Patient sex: M
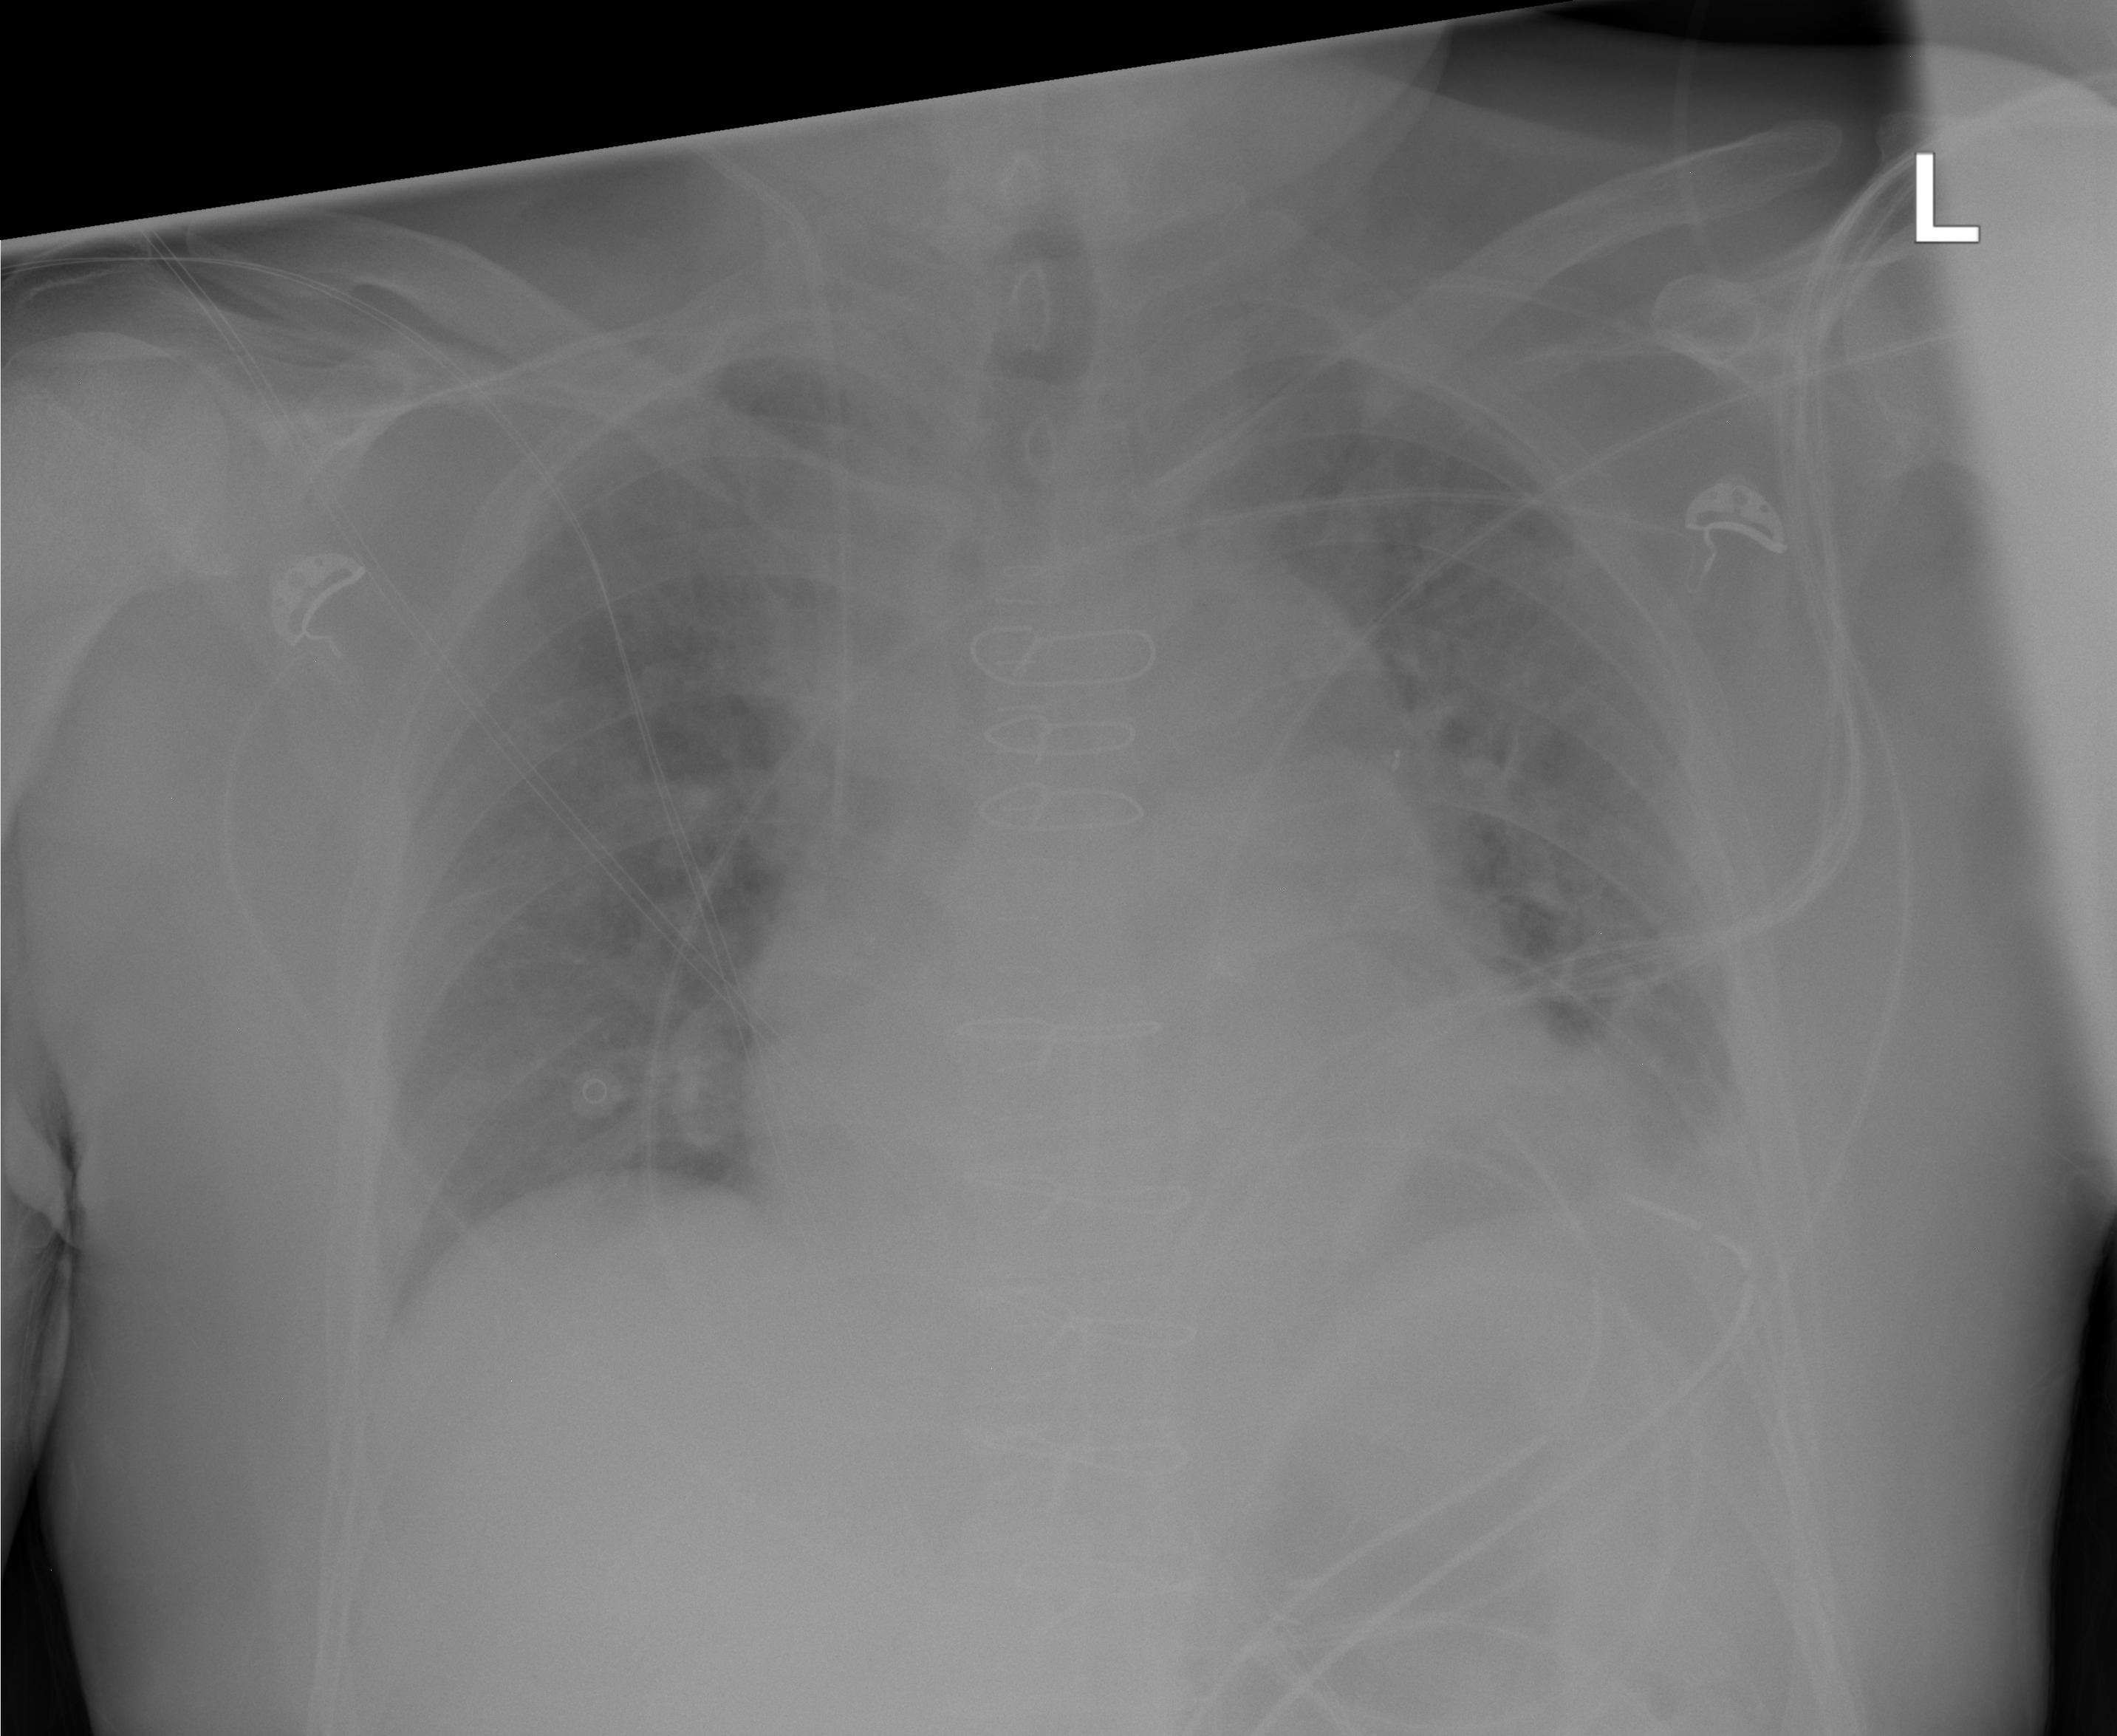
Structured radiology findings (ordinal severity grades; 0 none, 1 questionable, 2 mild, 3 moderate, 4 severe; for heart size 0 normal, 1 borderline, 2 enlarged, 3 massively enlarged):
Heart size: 0
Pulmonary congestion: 0
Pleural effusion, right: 0
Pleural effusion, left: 2
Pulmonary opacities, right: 0
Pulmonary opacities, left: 0
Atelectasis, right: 1
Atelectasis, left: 1